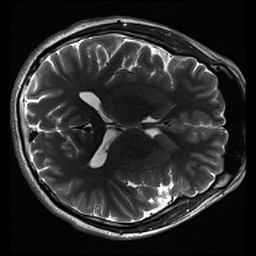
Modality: inplaneT2
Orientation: axial